Question: I have a workweek number (a number from 1 to 52) and I want to convert this into a date.
For example:
'''
3.1 = 01/13/2014
22.4 = 05/29/2014
'''
My company uses workweeks where Monday would be .1 and tuesday would be .2 etc (Saturday and Sunday are .6 and .7)
Anybody know of a plugin that does this? I don't want to re-invent the wheel if I don't have to.
Here's a visual of the calendar that I'm talking about. The workweek varies each year which may make this challenging. Thanks

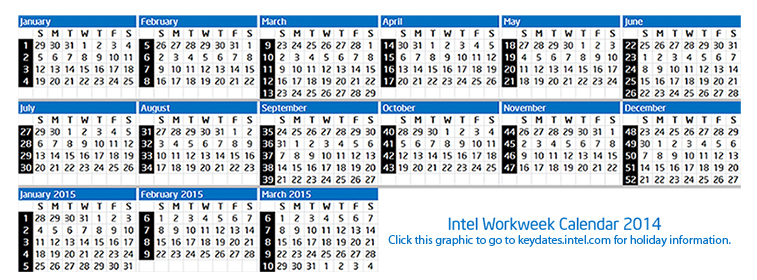
Answer: A brute force approach, probably could be done better
Find the monday that precedes the first day of the year, this is the week 1.
Now multiply 7 for the converted number of weeks - 1 (we don't start from zero), add the number of days less 1 and pass the value to AddDays to find the exact date required
'''
void Main()
{
string k = "22.4";
Console.WriteLine(ConvertWeekDay(k, 2014).ToString());
k = "53.1";
Console.WriteLine(ConvertWeekDay(k, 2014).ToString());
k = "1.1";
Console.WriteLine(ConvertWeekDay(k, 2015).ToString());
}
public DateTime ConvertWeekDay(string weekday, int year)
{
int w; int d;
string[] wd = weekday.Split(new char[] {'.'});
w = int.Parse(wd[0]); d = int.Parse(wd[1]);
DateTime dt = new DateTime(year,1,1);
while(dt.DayOfWeek != DayOfWeek.Monday)
dt = dt.AddDays(-1);
dt = dt.AddDays(7 * (w - 1) + d - 1);
return dt;
}
'''
Notice that the 53.1 and 1.1 refers to the same day if you change the year.